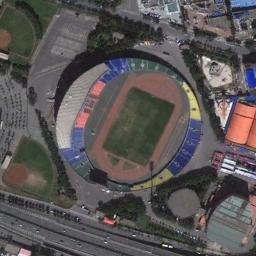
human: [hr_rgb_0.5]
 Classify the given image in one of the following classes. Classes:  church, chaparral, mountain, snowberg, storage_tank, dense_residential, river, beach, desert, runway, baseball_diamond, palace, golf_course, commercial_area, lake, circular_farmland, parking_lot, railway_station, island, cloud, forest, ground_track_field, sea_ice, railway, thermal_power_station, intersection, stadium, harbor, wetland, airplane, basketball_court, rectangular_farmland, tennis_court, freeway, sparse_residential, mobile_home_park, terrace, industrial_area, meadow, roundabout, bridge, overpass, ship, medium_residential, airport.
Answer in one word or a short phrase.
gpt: stadium